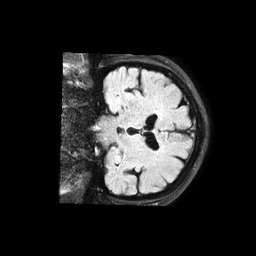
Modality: FLAIR
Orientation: coronal
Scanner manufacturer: philips
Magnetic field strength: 1.5 T
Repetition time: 6 s
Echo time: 0.101 s